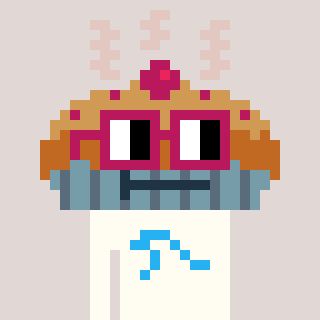
a pixel art character with square dark red glasses, a pie-shaped head and a grayscale-colored body on a warm background